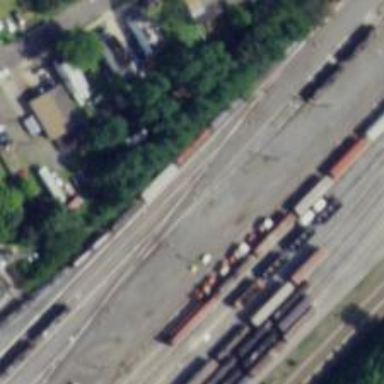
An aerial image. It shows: Railway yard.